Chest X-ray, PA view. Patient: 12 years old, sex F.
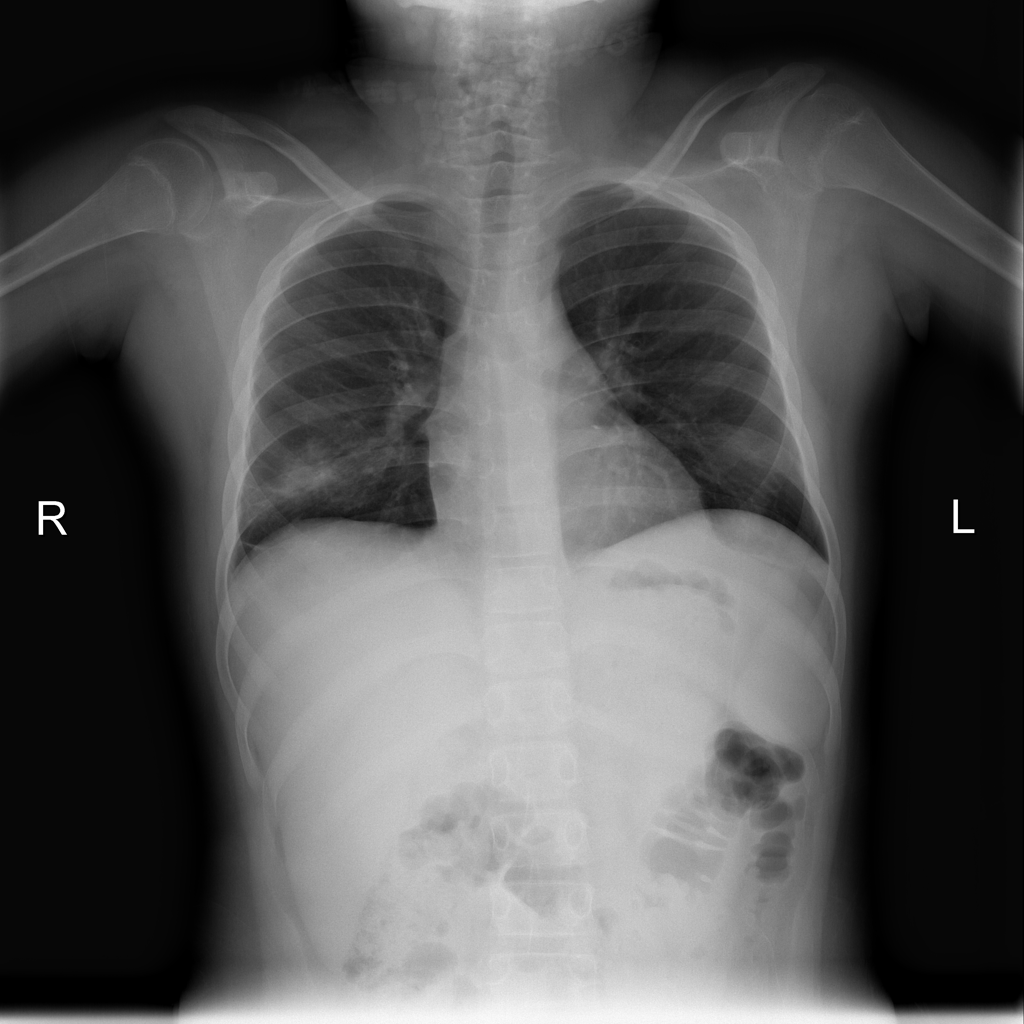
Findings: Infiltration